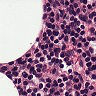
Metastatic tissue present: no